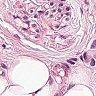
Metastatic tissue present: yes